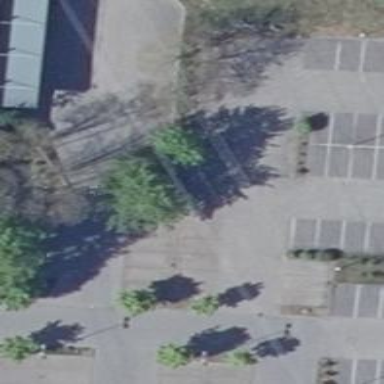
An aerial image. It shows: Parking aisle designated as service road.